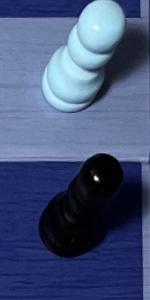
Label: Pawn_Black